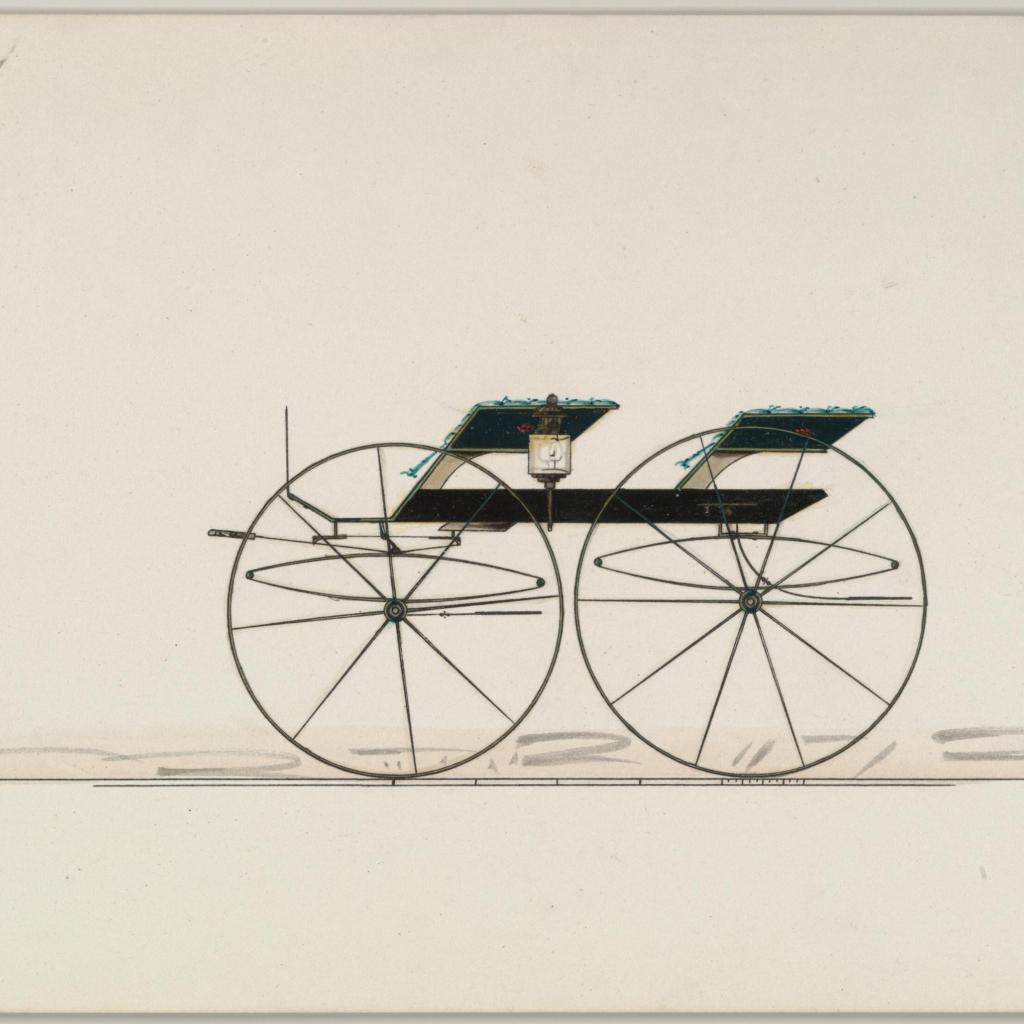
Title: Design for Two-Seat Wagon
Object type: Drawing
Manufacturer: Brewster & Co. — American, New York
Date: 1850–70
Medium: Pen and black ink, watercolor and gouache with gum arabic
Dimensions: sheet: 6 1/16 x 9 1/4 in. (15.4 x 23.5 cm)
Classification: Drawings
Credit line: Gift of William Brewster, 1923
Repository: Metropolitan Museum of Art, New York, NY